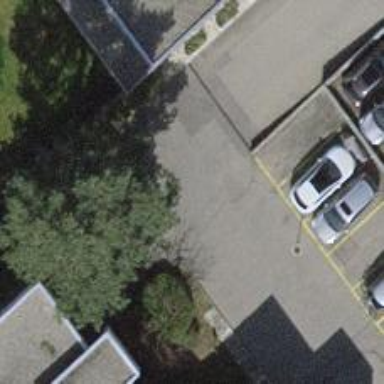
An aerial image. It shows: Parking aisle designated as service road.